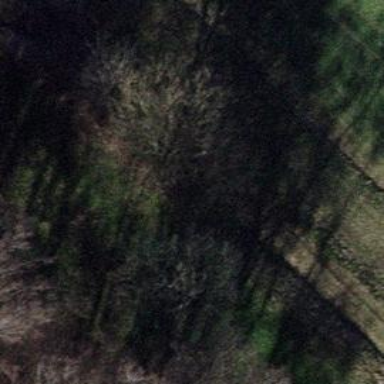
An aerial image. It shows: Broadleaved tree with lush leaves.